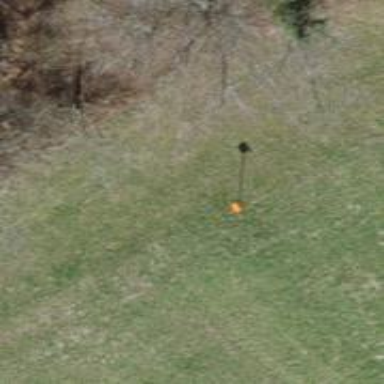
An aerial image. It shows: Orange pipeline marker.